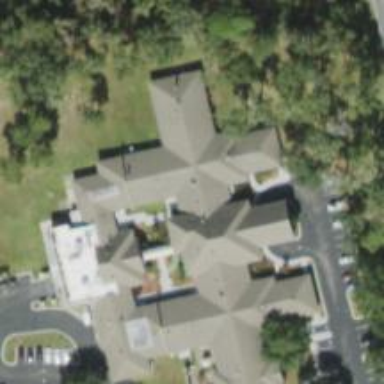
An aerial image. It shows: Healthcare clinic is depicted in the image.